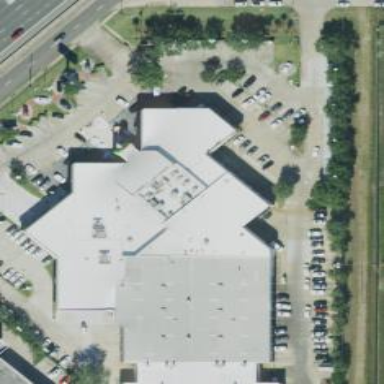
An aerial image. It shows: Building housing car shop.